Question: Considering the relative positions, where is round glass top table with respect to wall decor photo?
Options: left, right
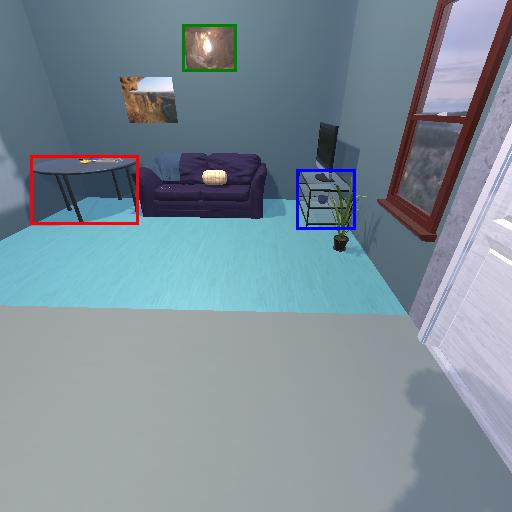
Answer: left